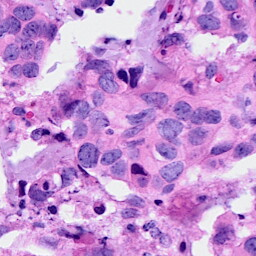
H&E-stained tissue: Breast